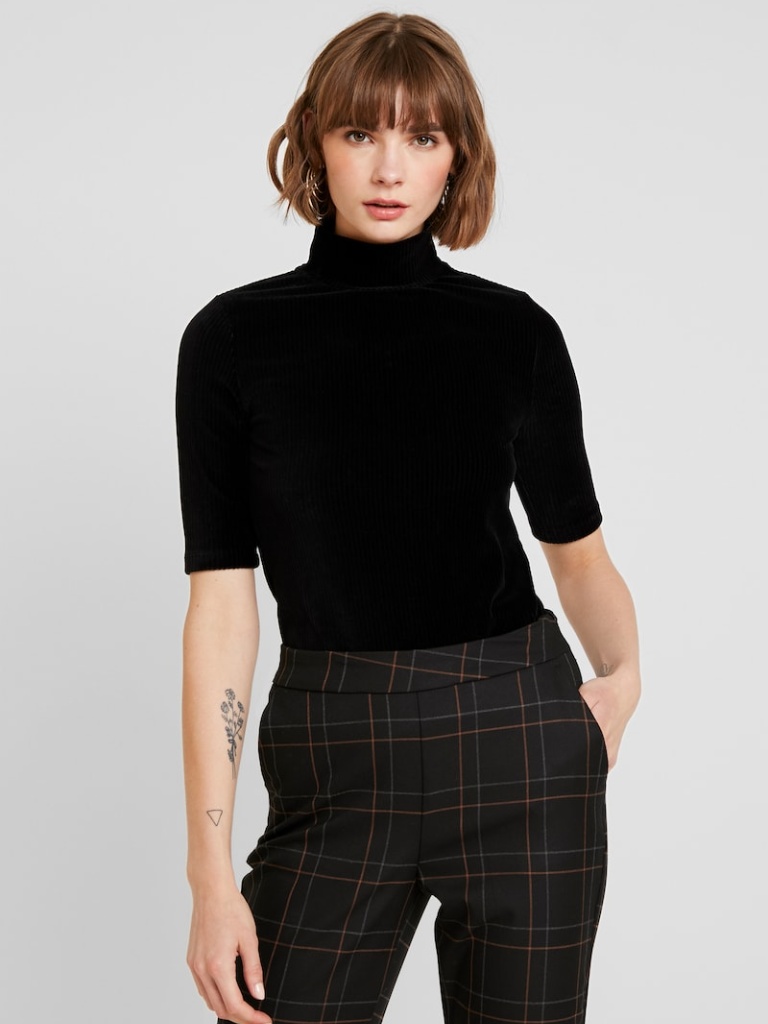
velvet tight short sleeve waist length Fully Tucked in turtleneck top